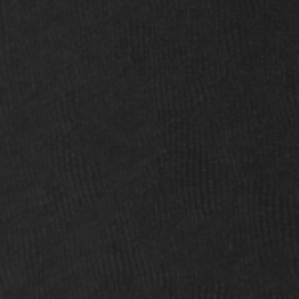
Label: frost